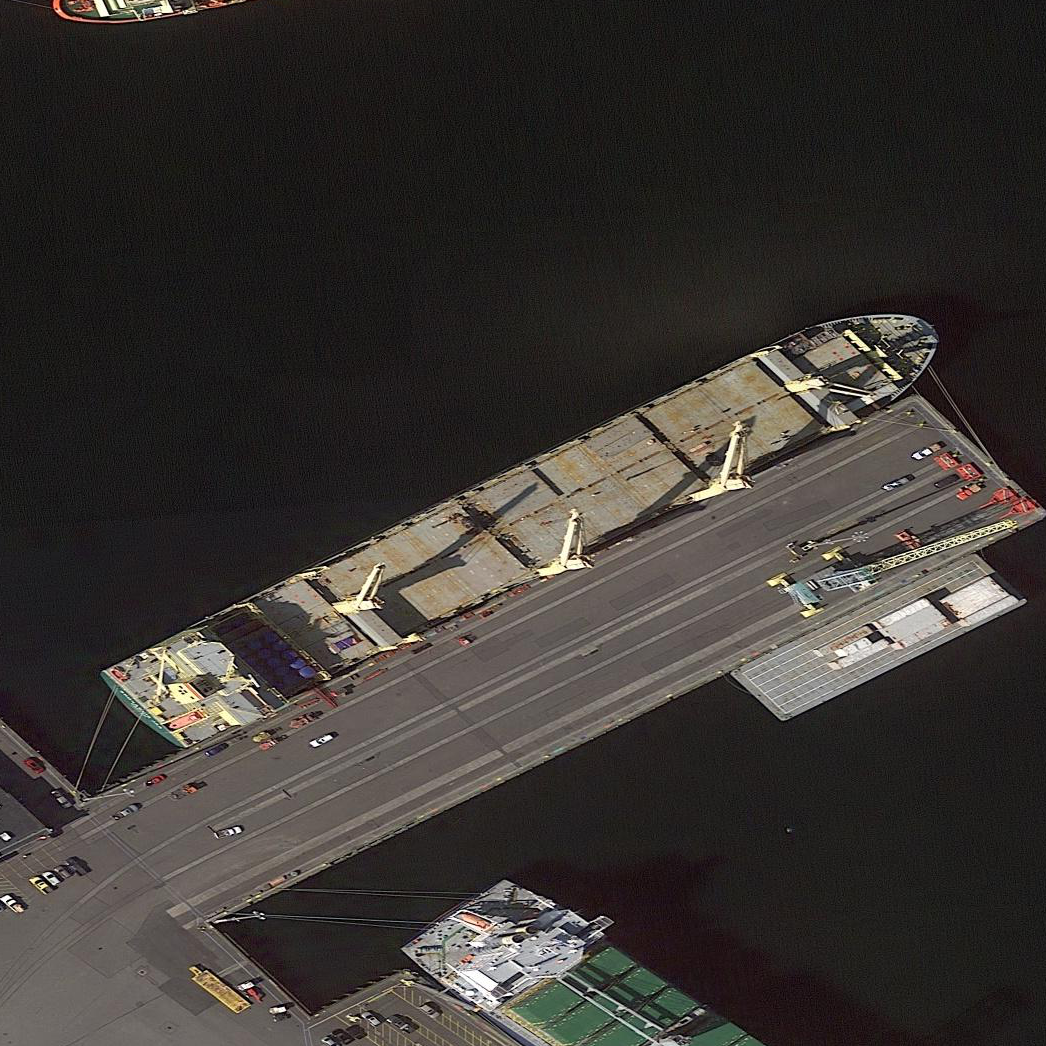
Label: civil